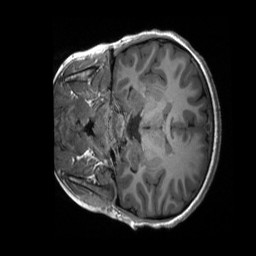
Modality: T1w
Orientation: coronal
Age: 10
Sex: male
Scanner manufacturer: siemens
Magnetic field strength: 3 T
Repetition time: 2.3 s
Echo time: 0.00232 s